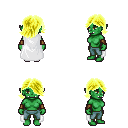
a pixel art fantasy rpg character, female body template, orc, green skin, white cape, teal pants, gold swoop hairstyle, cloth bracers, four views (front, back, left, right), 2x2 character sprite sheet, small pixel art, hard edges, no anti-aliasing